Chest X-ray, AP view. Patient: 14 years old, sex M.
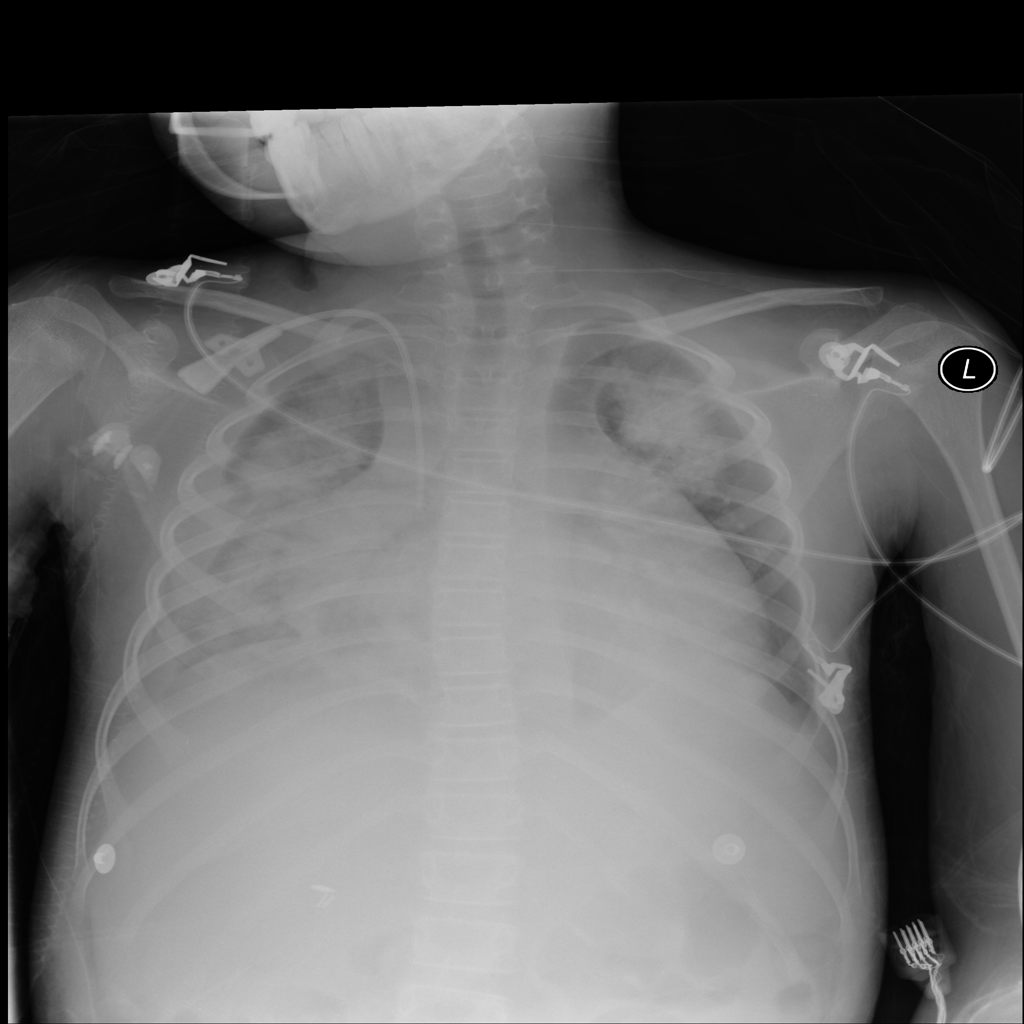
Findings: Cardiomegaly, Effusion, Infiltration